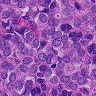
Metastatic tissue present: yes